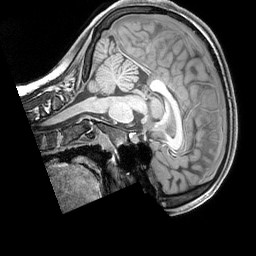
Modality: T1w
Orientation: sagittal
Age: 18
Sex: female
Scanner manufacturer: siemens
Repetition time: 2.3 s
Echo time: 0.00226 s